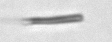
Label: fiber